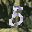
Label: 5